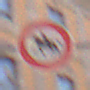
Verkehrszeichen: VerbotReiter
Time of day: MorningAfternoon
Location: Outdoor (Urban)
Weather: PartlyCloudy
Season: NotSpecified
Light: Natural